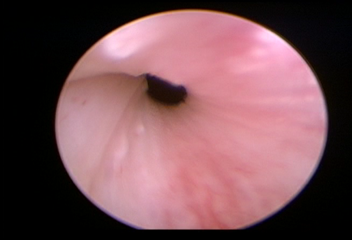
Modality: WLC
Class: Normal mucosa
Bladder cancer association: No